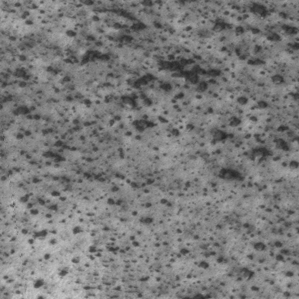
Label: frost